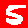
Digit: 5